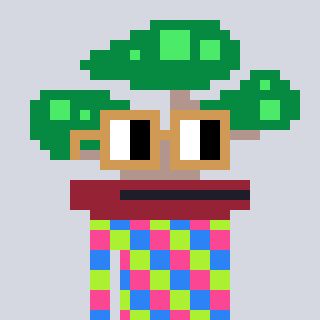
a pixel art character with square brown glasses, a bonsai-shaped head and a purple-colored body on a cool background